Interaction volume radius: 5 \u00c5
Interaction volume height: 10 \u00c5
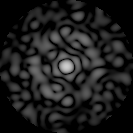
Disorder parameter: 0.864